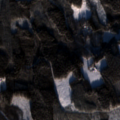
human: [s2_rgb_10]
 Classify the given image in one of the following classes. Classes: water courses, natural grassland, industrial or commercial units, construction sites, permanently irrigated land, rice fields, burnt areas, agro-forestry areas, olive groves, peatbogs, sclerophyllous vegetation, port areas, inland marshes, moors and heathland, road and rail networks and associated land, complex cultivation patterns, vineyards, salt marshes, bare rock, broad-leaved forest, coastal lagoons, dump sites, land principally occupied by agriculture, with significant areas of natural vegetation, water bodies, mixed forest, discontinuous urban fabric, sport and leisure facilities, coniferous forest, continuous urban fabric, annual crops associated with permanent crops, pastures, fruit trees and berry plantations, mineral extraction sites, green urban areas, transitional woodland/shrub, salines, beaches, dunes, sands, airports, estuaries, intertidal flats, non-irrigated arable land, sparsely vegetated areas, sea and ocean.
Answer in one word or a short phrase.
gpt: coniferous forest, mixed forest